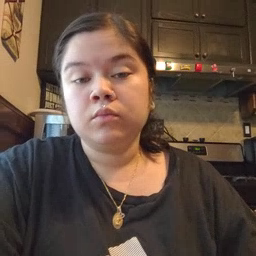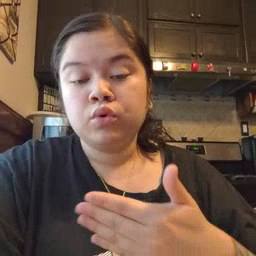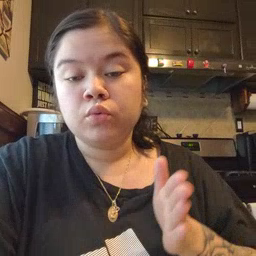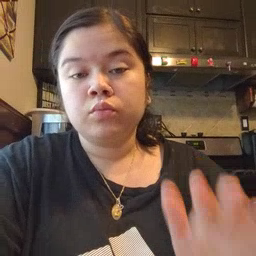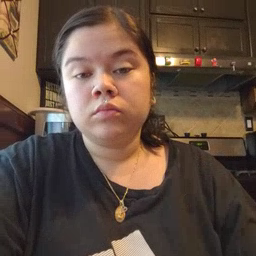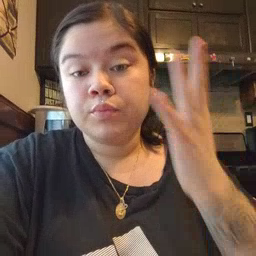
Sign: room